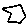
Label: hexagon